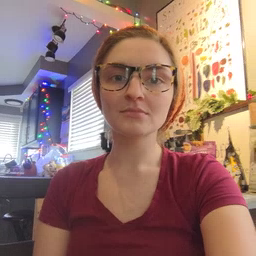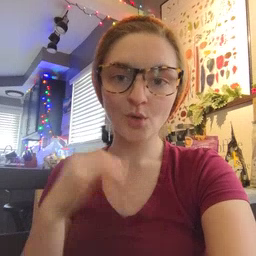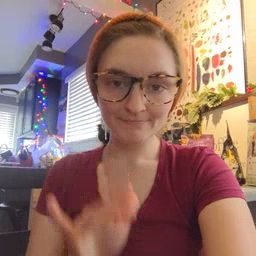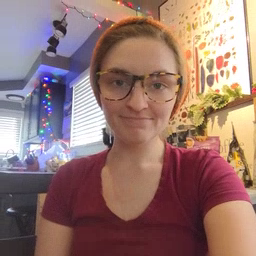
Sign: snow